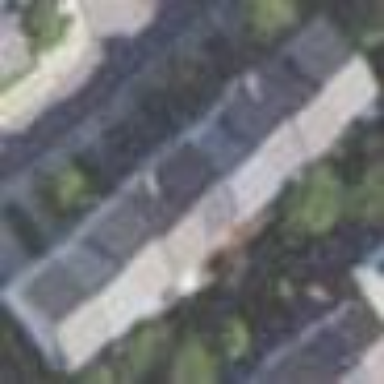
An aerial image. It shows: Terrace building.